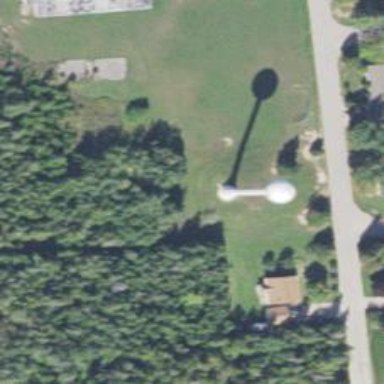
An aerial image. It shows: Water tower that is man-made.